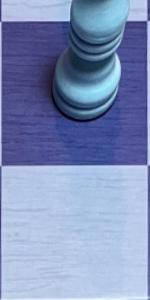
Label: Empty